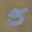
Label: 5